Question: I face this error when I'm trying to save the add form from Grocery Crud..

this error only show up at my server where i change the http port into 88 for port forwarding issue, but the script were working normally in my localhost at my own laptop..
did the port change impact the grocery crud? can some one tell me how to fix it since I really have to change the port since port 80 and 8080 is already used..
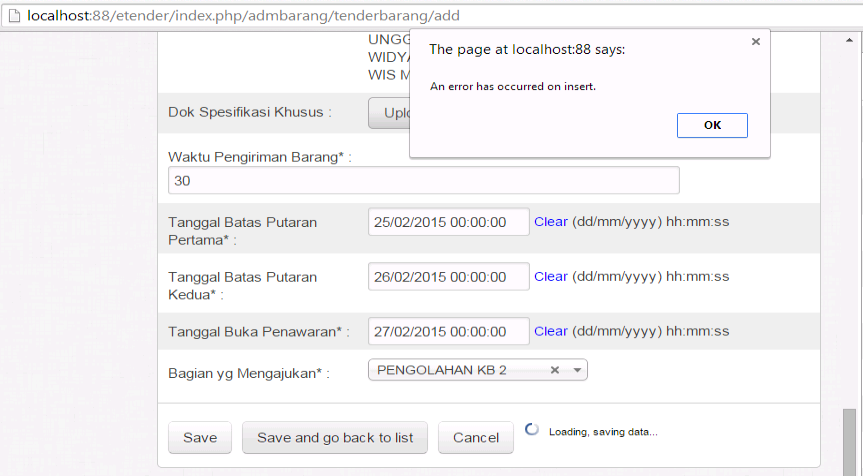
Answer: Configure the Codeigniter property with the port you are using (in application/config/config.php):
'''
$config['base_url'] = 'http://localhost:88/';
'''